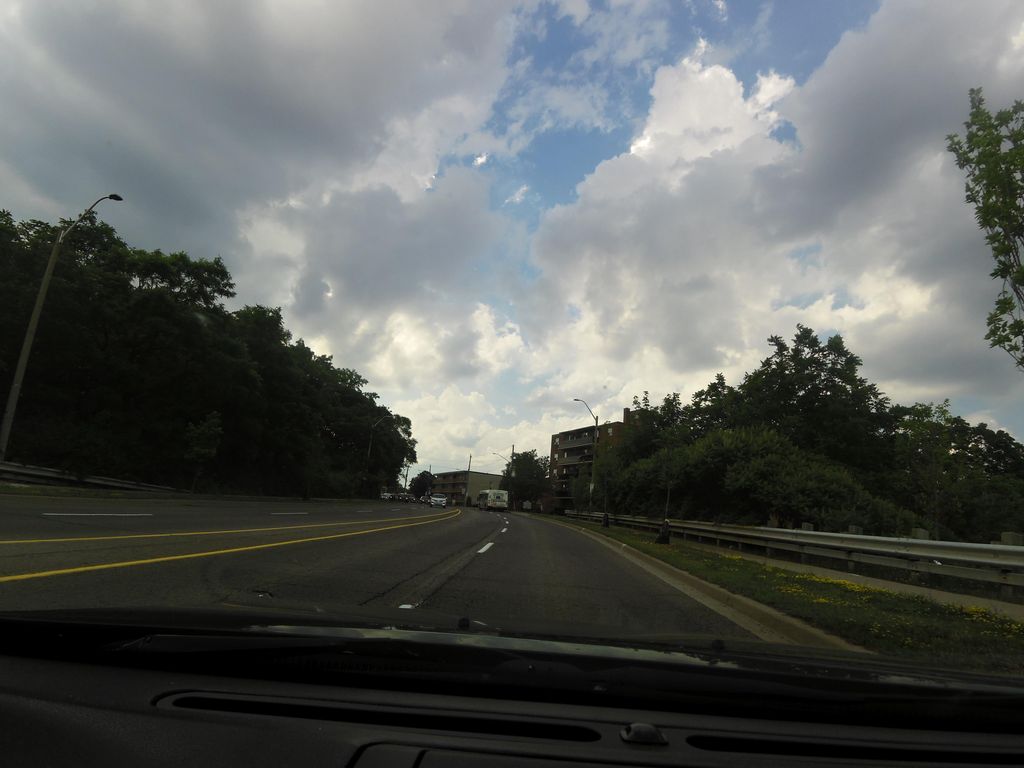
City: hamilton